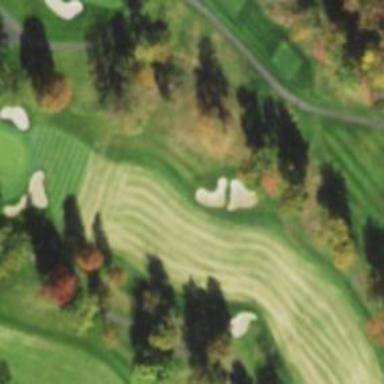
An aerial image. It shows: View of golf hole.